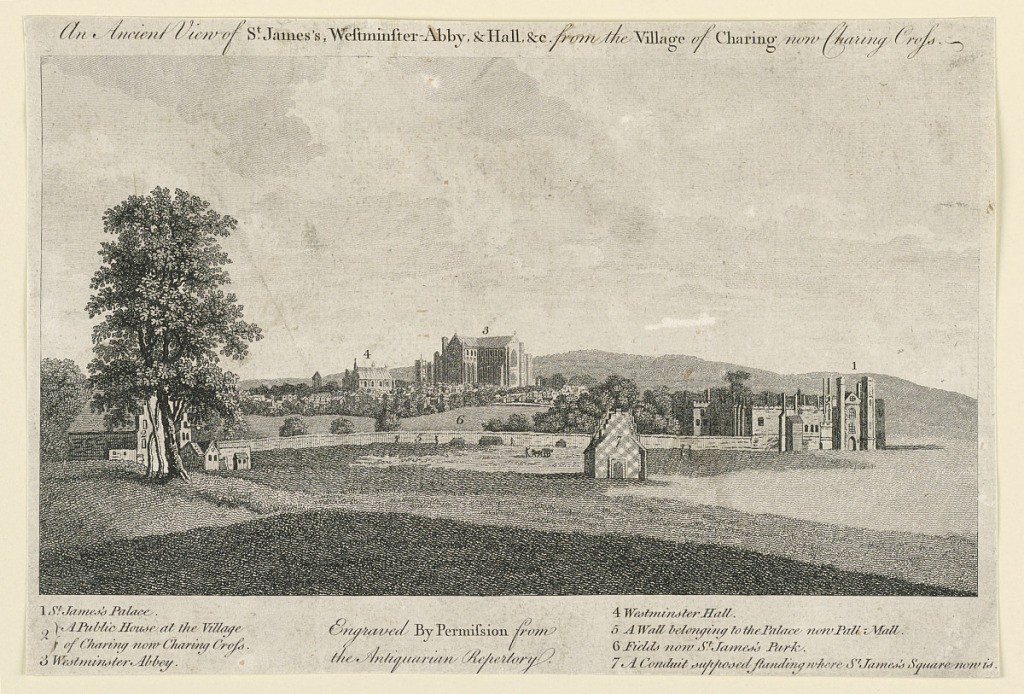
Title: Ancient View of St. James's and Westminster Abbey, London
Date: ca. 1750
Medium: Engraving on paper
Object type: Print
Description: The scene shows meadows, walled in. In the right middle distance is the medieval pile of St. James's Palace, and in the center distance is Westminster Abbey in unfinished state. Locality indications given below, and at top: "An Ancient View of St. James's, Westminster Abbey and Hell, etc, from the Village of Charing, now Charing Cross."